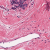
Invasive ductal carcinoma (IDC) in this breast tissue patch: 0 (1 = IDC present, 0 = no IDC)